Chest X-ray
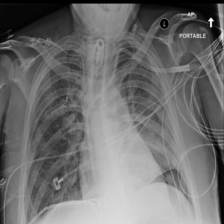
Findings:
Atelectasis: negative
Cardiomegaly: negative
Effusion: negative
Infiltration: negative
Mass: negative
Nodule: negative
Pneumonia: negative
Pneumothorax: positive
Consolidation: negative
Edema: negative
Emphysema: negative
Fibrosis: negative
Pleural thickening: negative
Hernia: negative